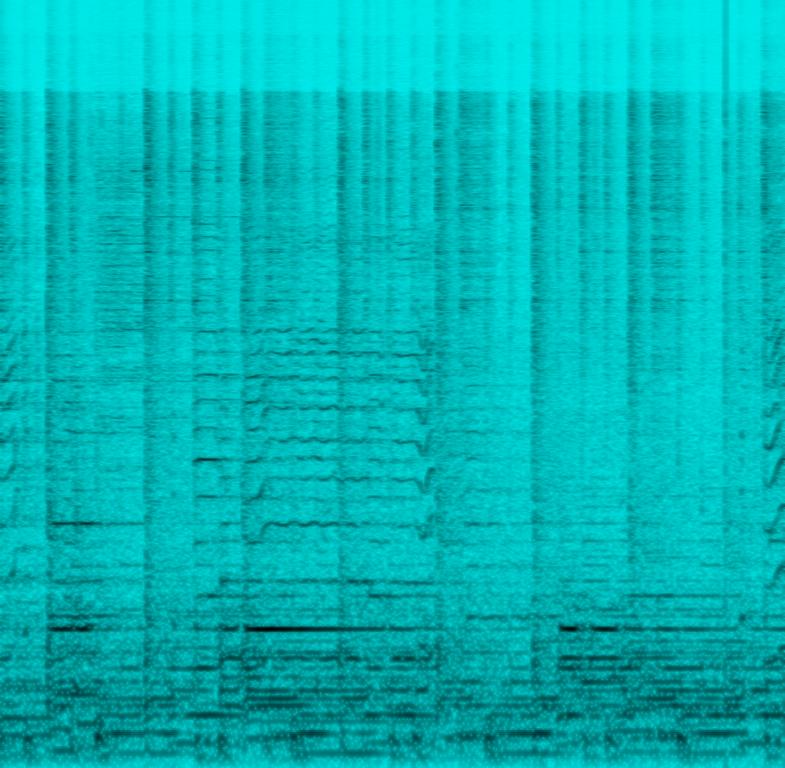
The low quality recording features a live performance of a jazz song and it consists of a saxophone solo melody played over mellow keys chords, groovy bass, punchy snare and kick hits and shimmering hi hats. It sounds passionate and soulful.